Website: bh-photo
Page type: cross-sells
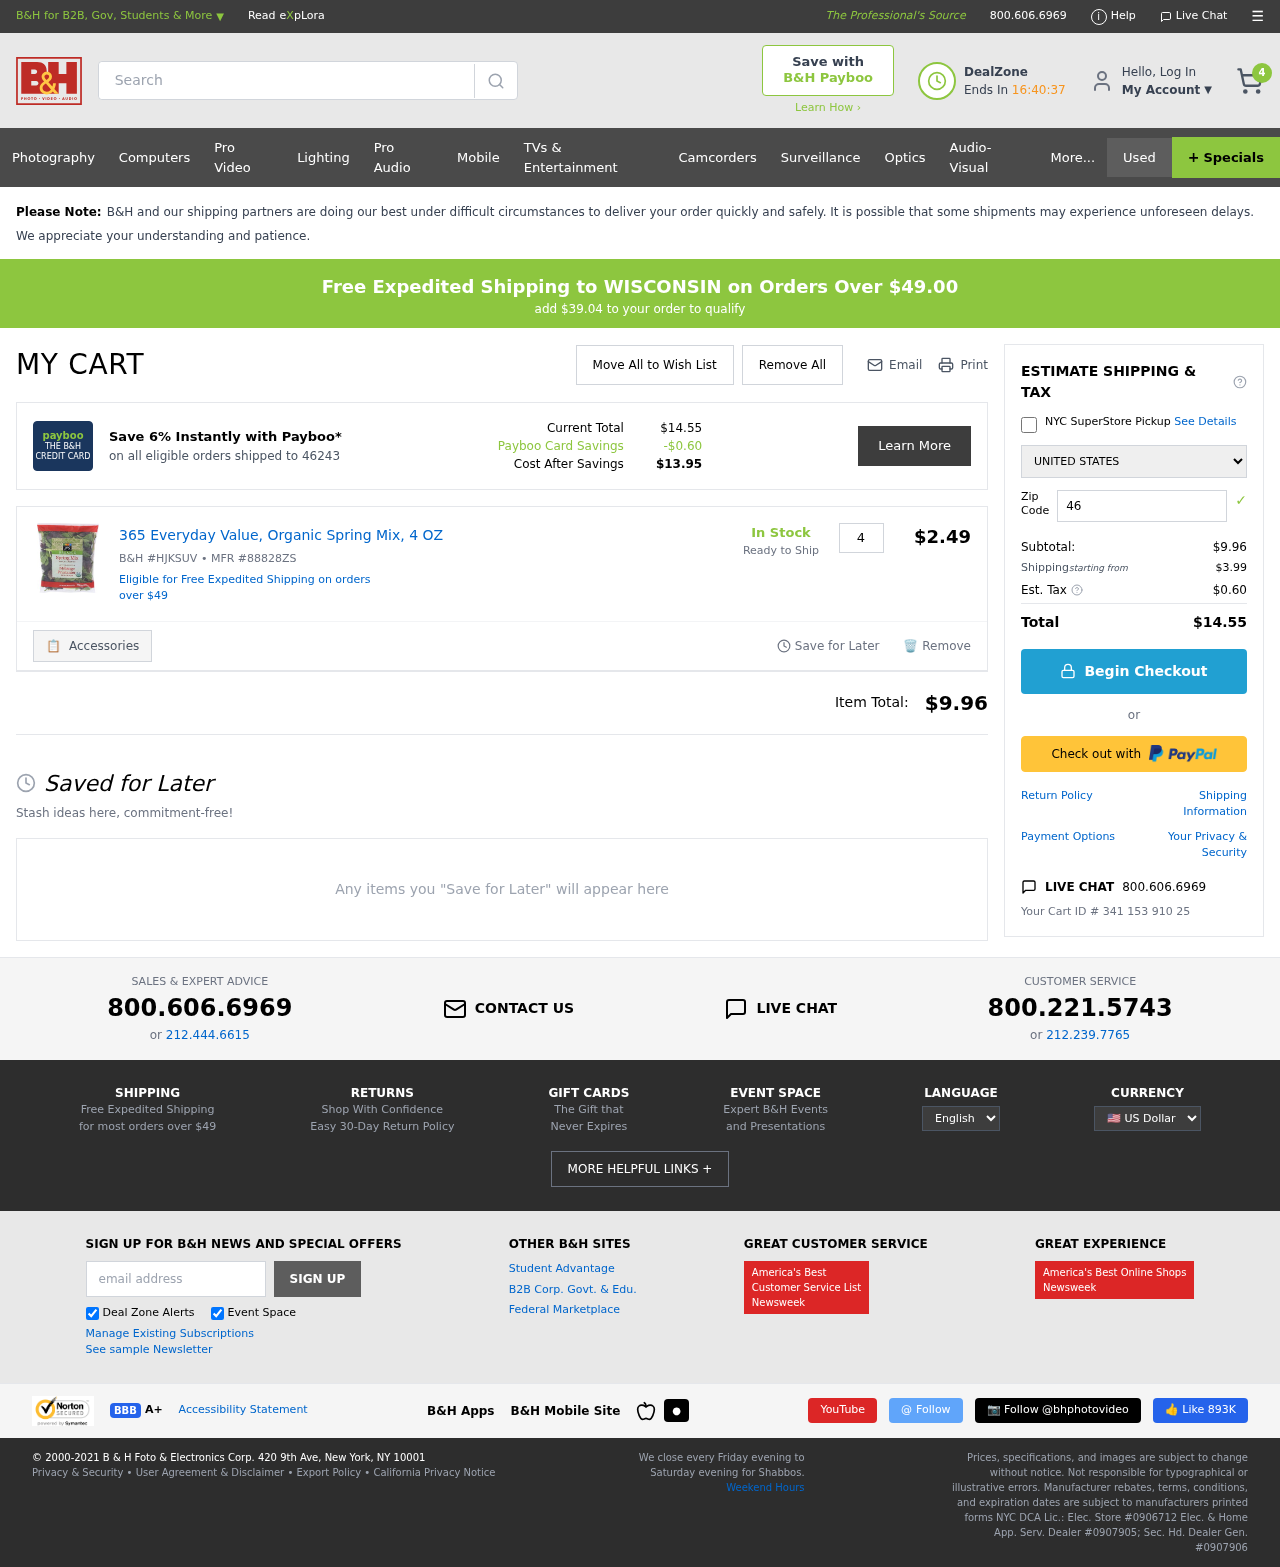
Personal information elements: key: PII_COUNTRY
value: United States
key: PII_POSTCODE
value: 46243
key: PII_STATE
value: WISCONSIN
Product elements: key: PRODUCT1_NAME
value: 365 Everyday Value, Organic Spring Mix, 4 OZ
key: PRODUCT1_PRICE
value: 2.49
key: PRODUCT1_QUANTITY
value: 4
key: PRODUCT1_SKU
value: B&H #HJKSUV
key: PRODUCT1_MFR
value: MFR #88828ZS
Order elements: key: ORDER_NUM_ITEMS
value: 4
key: SHIPPING_THRESHOLD_REMAINING
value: $39.04
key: ORDER_TOTAL
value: $14.55
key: ORDER_SUBTOTAL
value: $9.96
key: ORDER_SHIPPING_COST
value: $3.99
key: ORDER_TAX
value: $0.60
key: ORDER_ID
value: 341 153 910 25
Search elements: key: HEADER_SEARCH
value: Search
Other elements: key: PAYBOO_SAVINGS
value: -$0.60
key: COST_AFTER_SAVINGS
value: $13.95